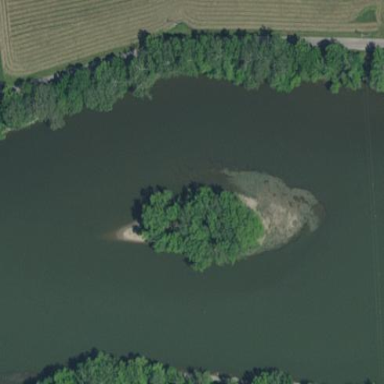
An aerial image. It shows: Islet.